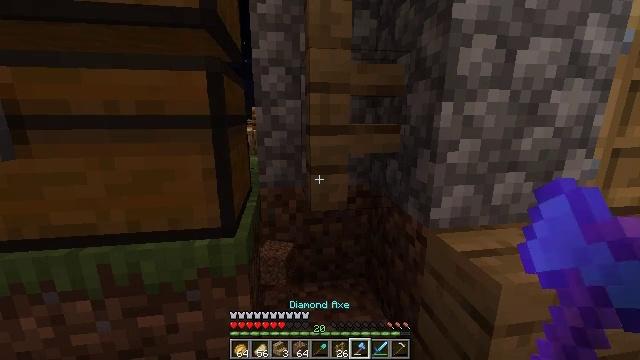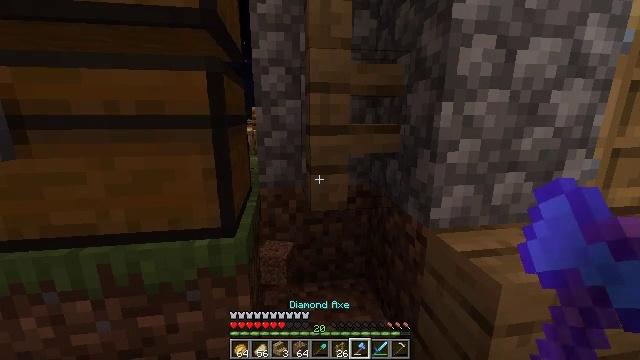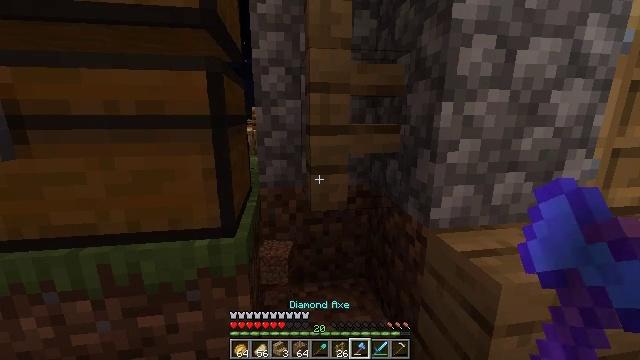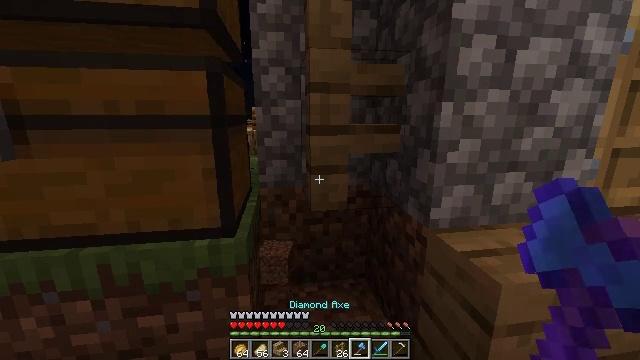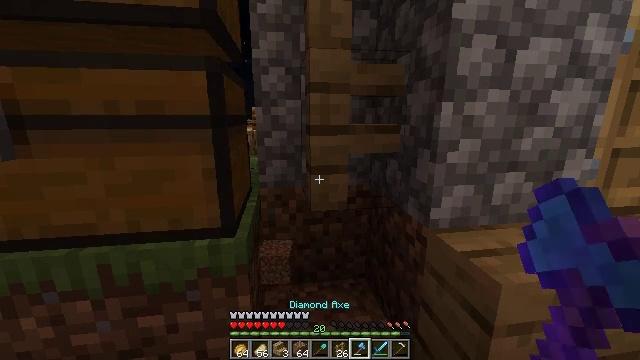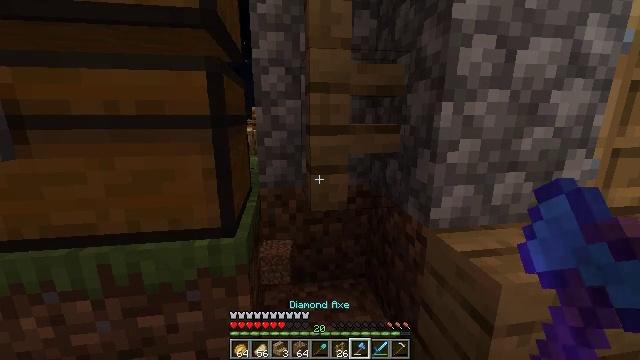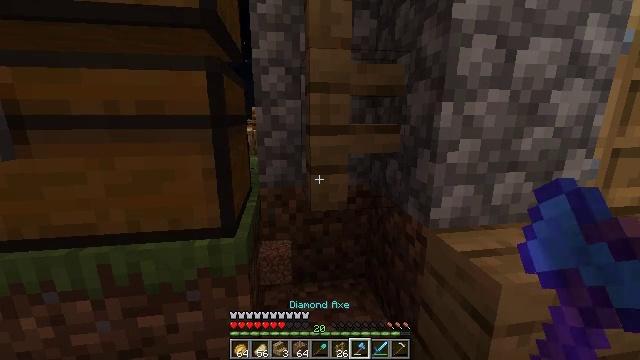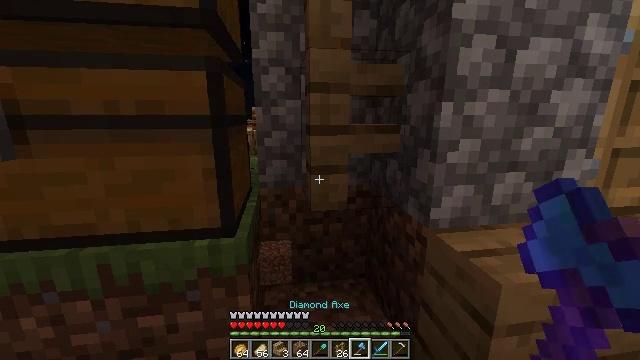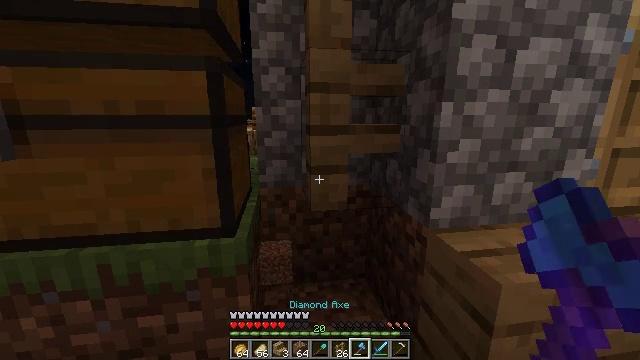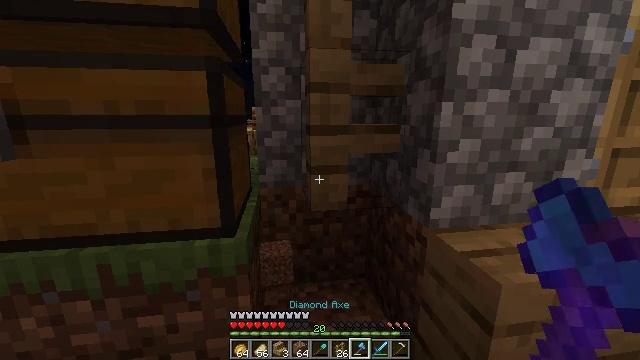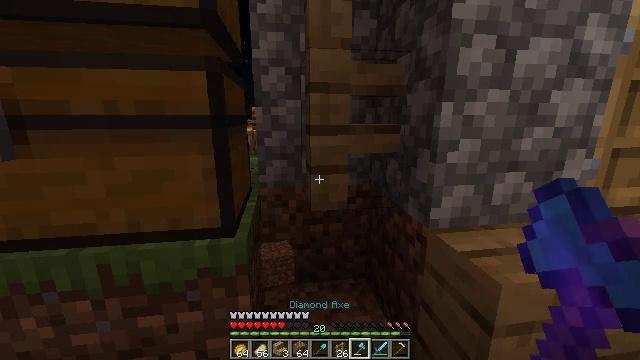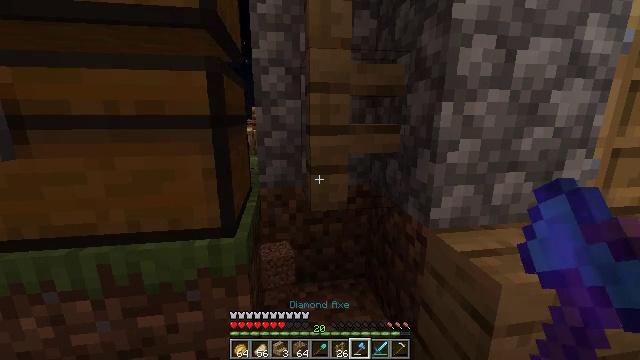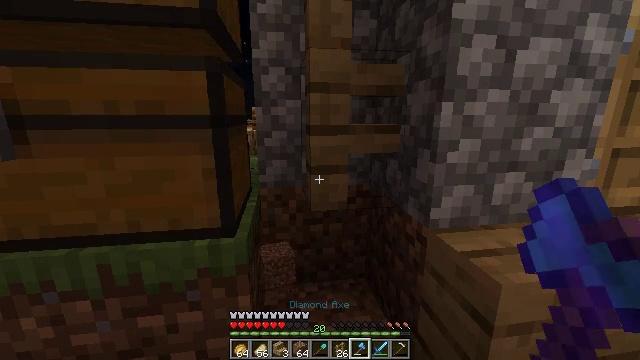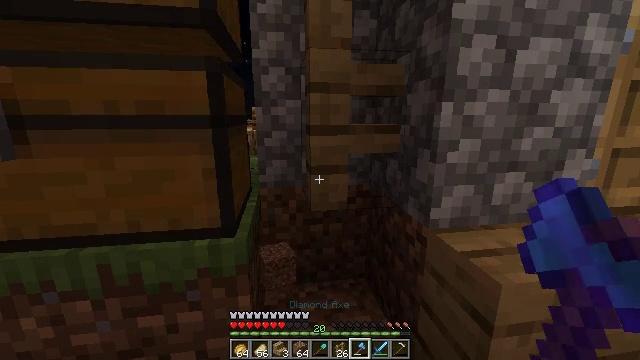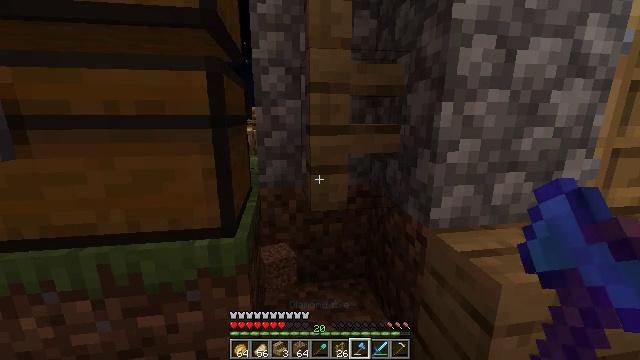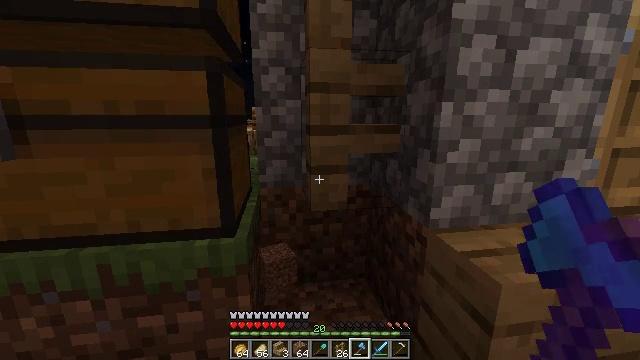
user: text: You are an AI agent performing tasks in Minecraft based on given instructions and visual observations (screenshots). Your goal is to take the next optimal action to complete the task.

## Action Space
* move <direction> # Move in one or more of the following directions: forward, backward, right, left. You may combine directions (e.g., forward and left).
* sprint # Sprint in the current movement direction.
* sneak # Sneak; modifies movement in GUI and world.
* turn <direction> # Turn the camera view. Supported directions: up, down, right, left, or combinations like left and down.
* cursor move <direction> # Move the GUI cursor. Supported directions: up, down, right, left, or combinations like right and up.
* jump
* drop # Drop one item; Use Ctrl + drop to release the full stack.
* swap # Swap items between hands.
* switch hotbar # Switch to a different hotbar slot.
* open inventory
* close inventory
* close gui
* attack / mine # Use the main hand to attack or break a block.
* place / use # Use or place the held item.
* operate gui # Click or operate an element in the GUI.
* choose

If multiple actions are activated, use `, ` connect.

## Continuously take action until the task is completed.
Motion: motion action
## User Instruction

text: Attack the oak fence to collect it.
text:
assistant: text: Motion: no_op
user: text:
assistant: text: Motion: no_op
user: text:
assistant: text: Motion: no_op
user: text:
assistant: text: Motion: no_op
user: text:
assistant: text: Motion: no_op
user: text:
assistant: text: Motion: no_op
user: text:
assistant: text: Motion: no_op
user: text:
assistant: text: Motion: no_op
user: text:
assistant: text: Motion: no_op
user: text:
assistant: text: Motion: no_op
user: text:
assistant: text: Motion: no_op
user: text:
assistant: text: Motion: no_op
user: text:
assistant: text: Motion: no_op
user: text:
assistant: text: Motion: no_op
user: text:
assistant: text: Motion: no_op
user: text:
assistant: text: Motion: no_op
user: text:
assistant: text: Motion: no_op
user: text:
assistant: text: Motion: no_op
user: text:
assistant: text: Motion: no_op
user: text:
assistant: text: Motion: no_op
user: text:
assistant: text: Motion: no_op
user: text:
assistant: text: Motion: no_op
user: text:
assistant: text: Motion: no_op
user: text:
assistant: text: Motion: no_op
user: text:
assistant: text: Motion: no_op
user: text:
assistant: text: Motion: no_op
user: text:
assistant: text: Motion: no_op
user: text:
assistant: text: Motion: no_op
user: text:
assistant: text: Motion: no_op
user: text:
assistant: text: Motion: no_op